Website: lowes
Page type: delivery-shipping
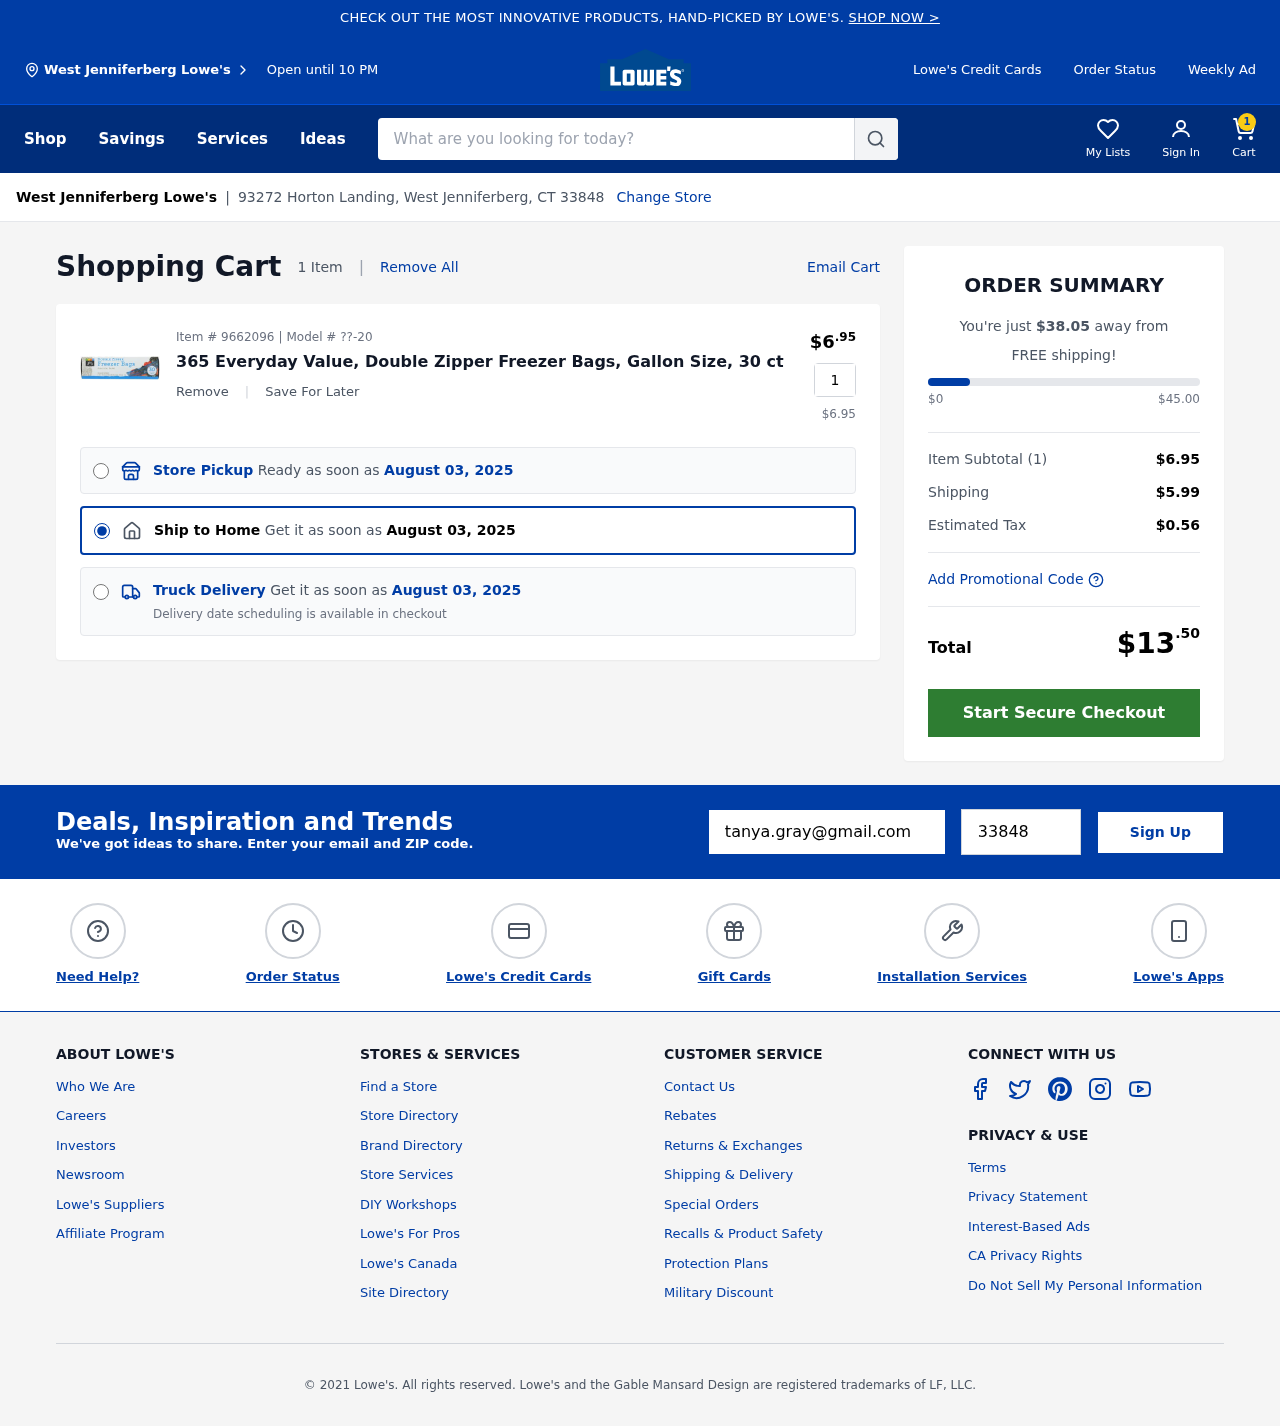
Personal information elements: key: PII_CITY
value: West Jenniferberg
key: PII_EMAIL
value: tanya.gray@gmail.com
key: PII_POSTCODE
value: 33848
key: PII_STREET
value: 93272 Horton Landing
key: PII_CITY2
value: West Jenniferberg
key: PII_CITY_STATE_ZIP
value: West Jenniferberg, CT 33848
Product elements: key: PRODUCT1_NAME
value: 365 Everyday Value, Double Zipper Freezer Bags, Gallon Size, 30 ct
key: PRODUCT1_PRICE
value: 6.95
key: PRODUCT1_QUANTITY
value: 1
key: PRODUCT1_MODEL
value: ??-20
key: PRODUCT1_PRICE2
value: $6.95
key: PRODUCT1_ITEM_NUMBER
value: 9662096
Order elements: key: ORDER_NUM_ITEMS
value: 1
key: ORDER_DELIVERY_DATE
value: August 03, 2025
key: ORDER_DELIVERY_DATE2
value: August 03, 2025
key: ORDER_DELIVERY_DATE3
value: August 03, 2025
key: AMOUNT_TO_FREE_SHIPPING
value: $38.05
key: ORDER_SUBTOTAL
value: $6.95
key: ORDER_SHIPPING_COST
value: $5.99
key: ORDER_TAX
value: $0.56
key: ORDER_TOTAL
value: $13.50
Search elements: key: HEADER_SEARCH
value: What are you looking for today?